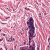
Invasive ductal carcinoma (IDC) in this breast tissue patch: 0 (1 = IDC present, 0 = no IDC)